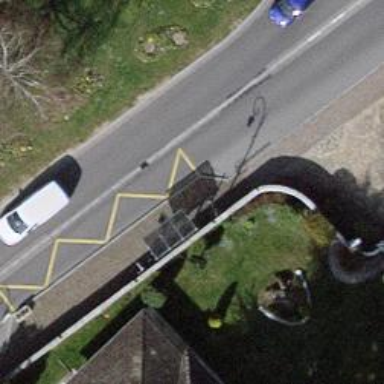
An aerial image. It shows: Platform for public transport is situated by the road.